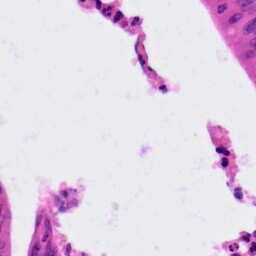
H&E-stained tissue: Colon